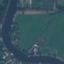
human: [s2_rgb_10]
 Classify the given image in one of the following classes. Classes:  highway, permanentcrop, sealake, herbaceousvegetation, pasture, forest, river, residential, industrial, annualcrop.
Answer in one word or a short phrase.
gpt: River